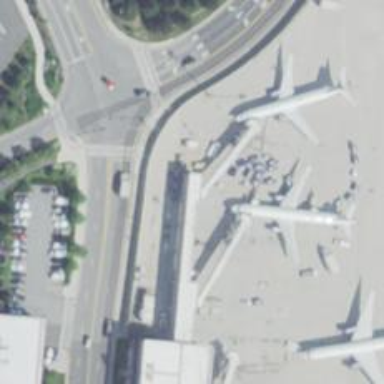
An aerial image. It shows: Airport gate.